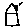
Label: house